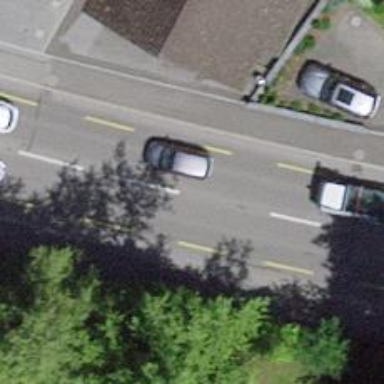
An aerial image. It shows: Asphalt road classified as primary highway.